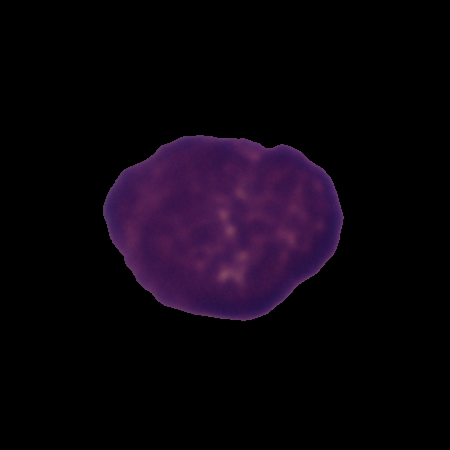
Label: cancer